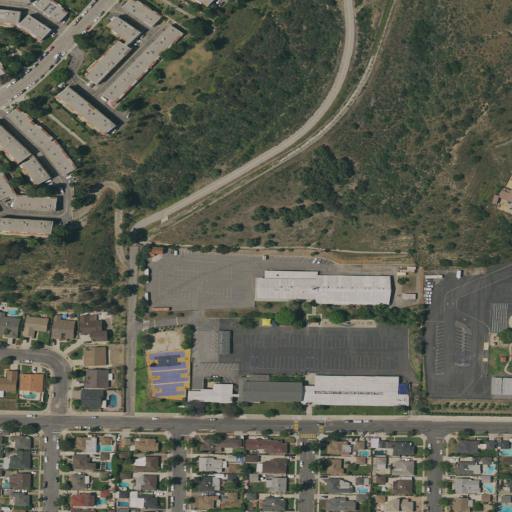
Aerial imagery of valley in California named Cabrini Canyon containing medium intensity development, low intensity development, open development, shrub, and high intensity development